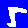
Digit: 5